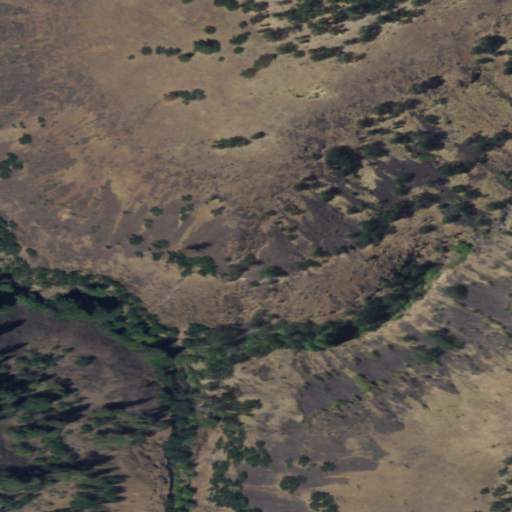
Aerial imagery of valley in Washington named Dairy Canyon containing shrub, grassland, and evergreen forest